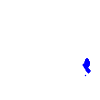
Particle: electron